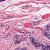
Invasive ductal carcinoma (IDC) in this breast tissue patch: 0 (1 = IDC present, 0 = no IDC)